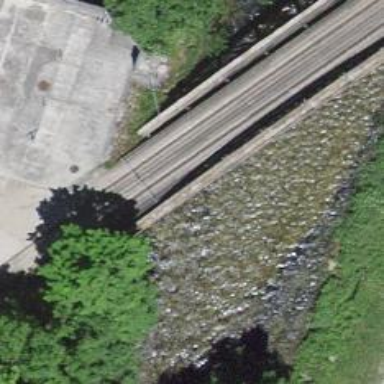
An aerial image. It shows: Narrow gauge railway bridge with one track for spur service.